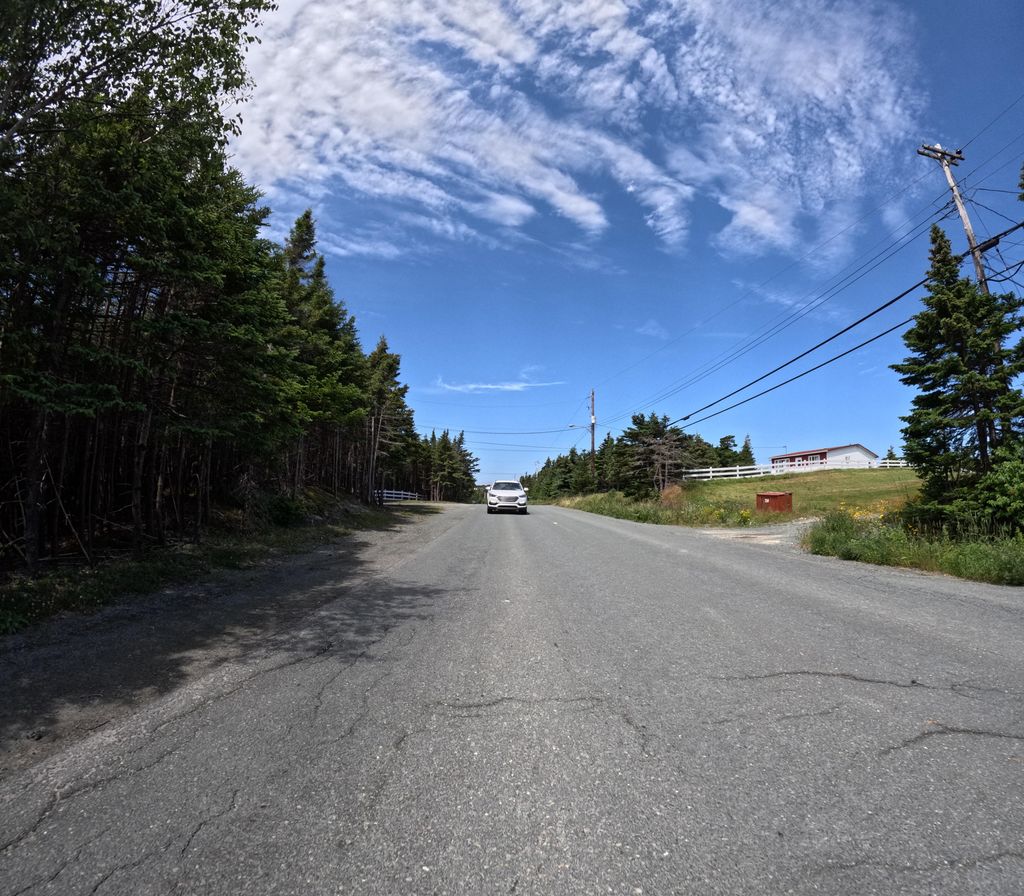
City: st_johns